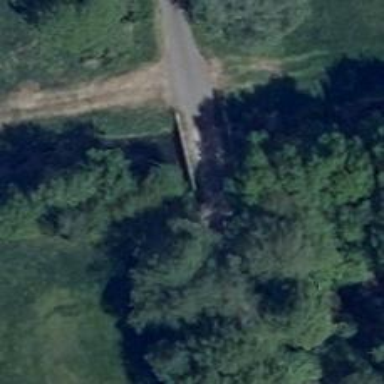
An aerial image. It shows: Service road with asphalt surface that crosses over agricultural area on bridge.